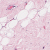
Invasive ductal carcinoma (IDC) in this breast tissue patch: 0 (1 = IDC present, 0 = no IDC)